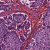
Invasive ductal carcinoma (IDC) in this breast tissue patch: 1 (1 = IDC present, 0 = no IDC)